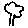
Label: tree